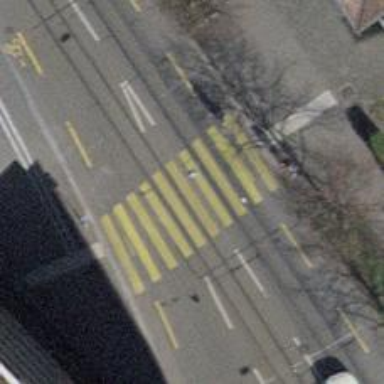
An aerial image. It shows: Uncontrolled zebra crossing on the road.